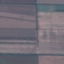
Land use / land cover class: AnnualCrop